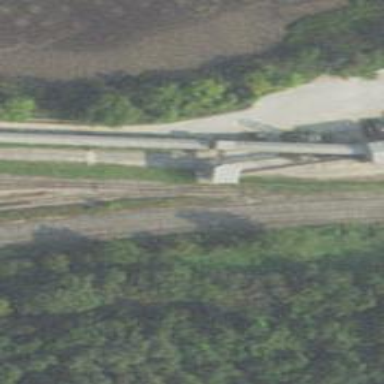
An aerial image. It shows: Railway yard.